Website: crate-barrel
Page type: customer-info-address
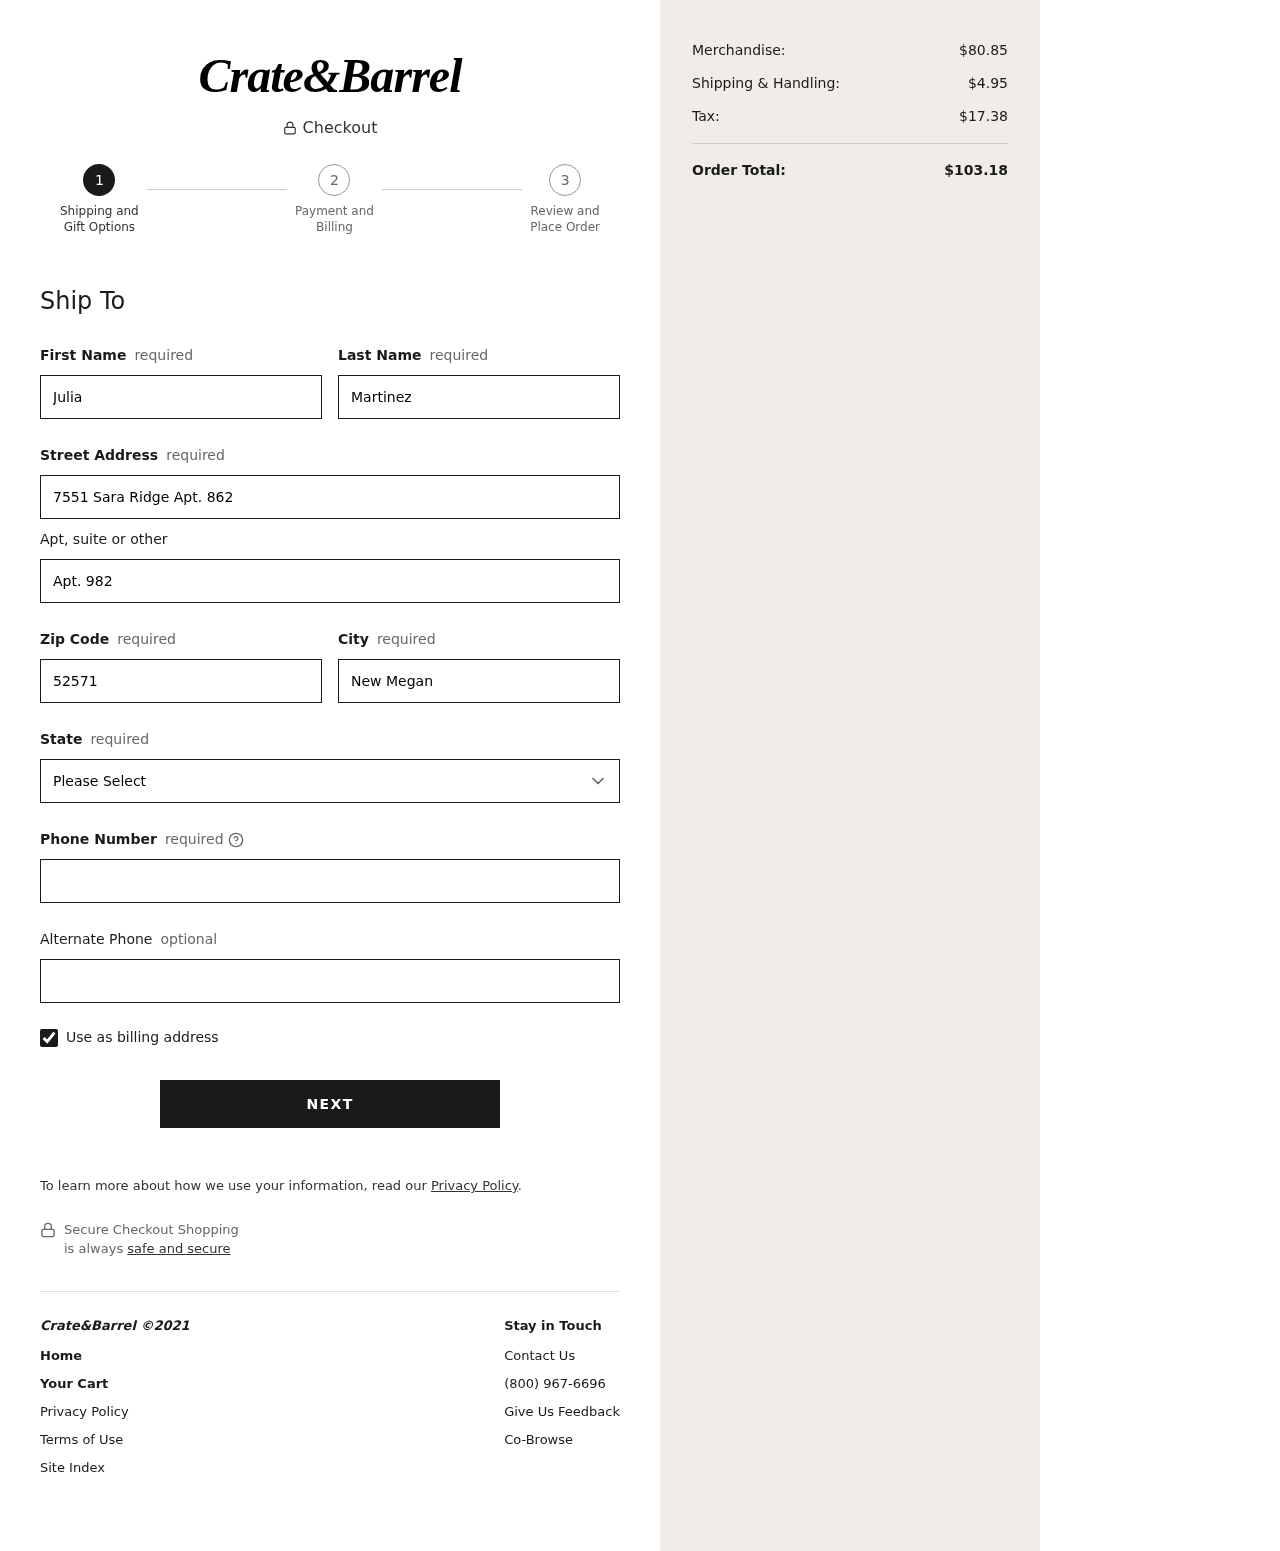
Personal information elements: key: PII_STATE
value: Iowa
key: PII_FIRSTNAME
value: Julia
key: PII_LASTNAME
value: Martinez
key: PII_STREET
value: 7551 Sara Ridge Apt. 862
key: PII_STREET2
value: Apt. 982
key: PII_POSTCODE
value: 52571
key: PII_CITY
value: New Megan
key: PII_PHONE
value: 6018789708
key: PII_PHONE_ALT
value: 6943844293
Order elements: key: ORDER_SUBTOTAL
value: $80.85
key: ORDER_SHIPPING_COST
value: $4.95
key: ORDER_TAX
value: $17.38
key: ORDER_TOTAL
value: $103.18